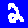
Digit: 2